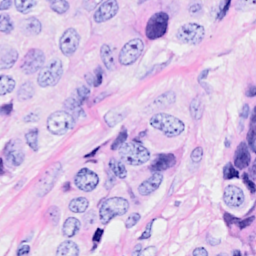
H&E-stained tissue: Breast